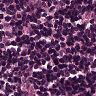
Metastatic tissue present: no